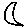
Label: moon